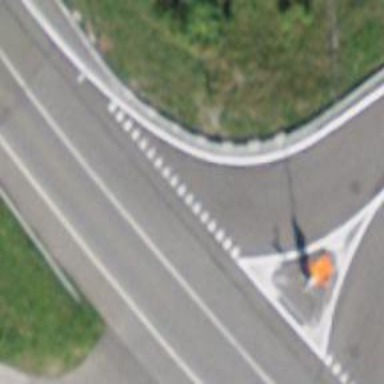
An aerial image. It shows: Asphalt trunk link highway that is part of motorroad.